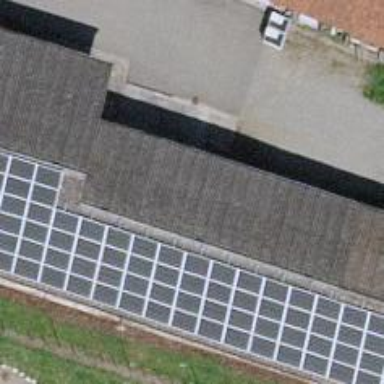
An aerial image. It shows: Solar power generator.